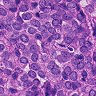
Metastatic tissue present: yes